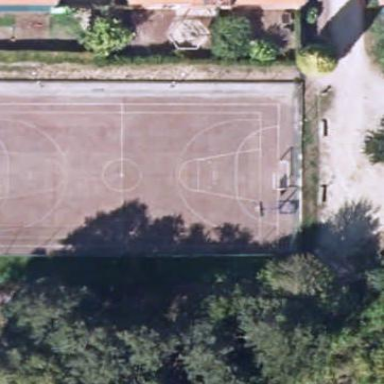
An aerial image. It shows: Basketball court on leisure land pitch.